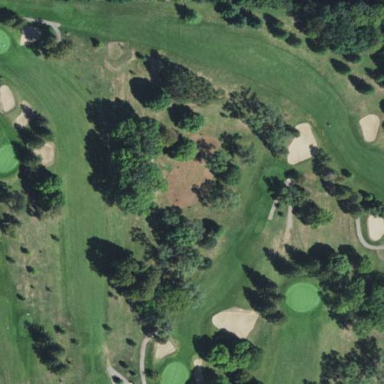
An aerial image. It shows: Golf fairway surrounded by grass.